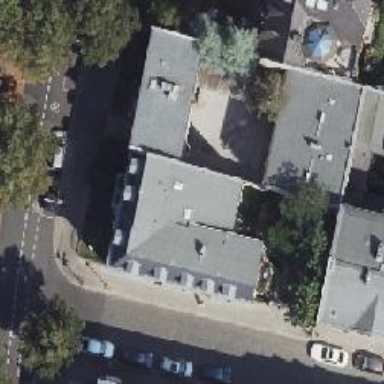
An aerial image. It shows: Unique quadruple saltbox-shaped roof outlines building with multiple apartments.